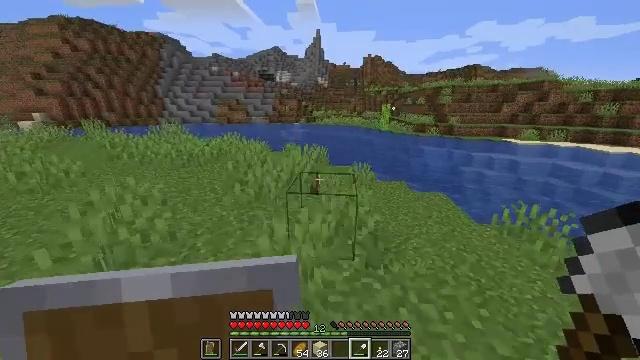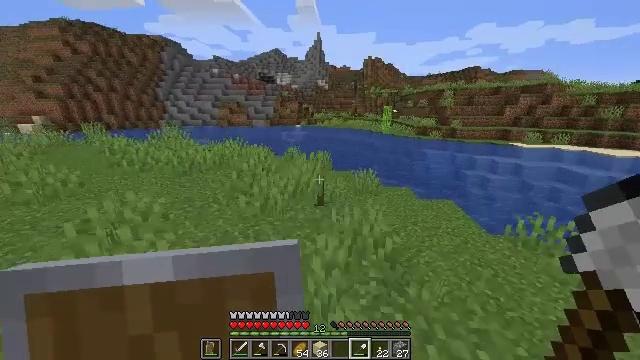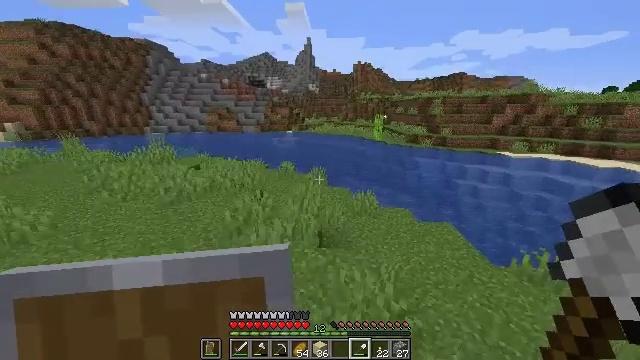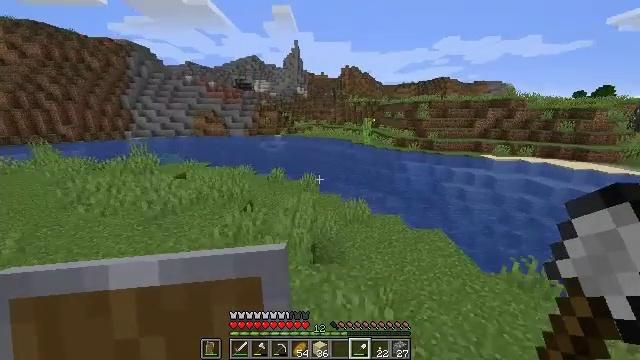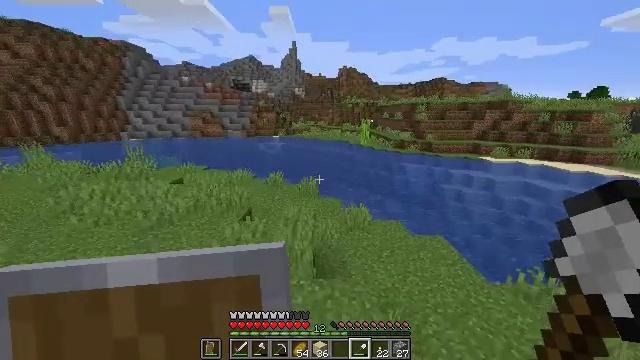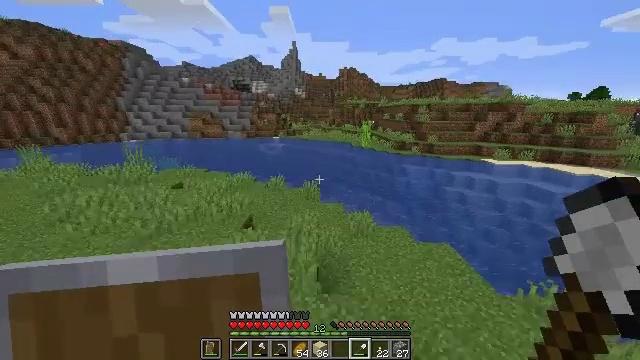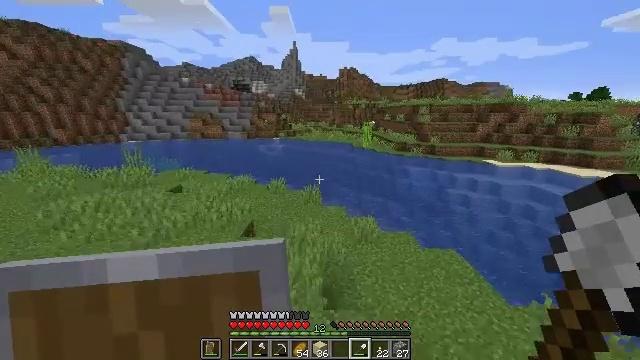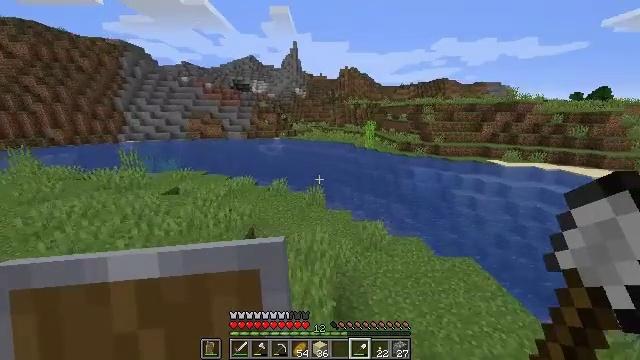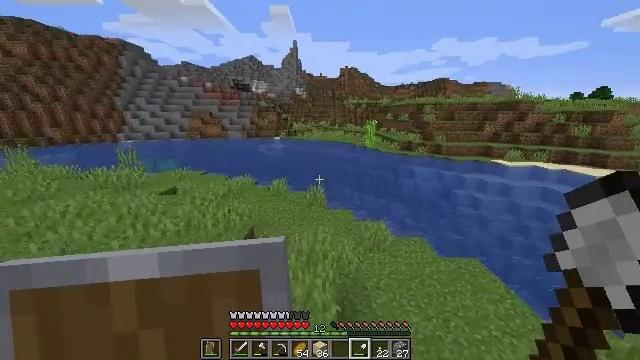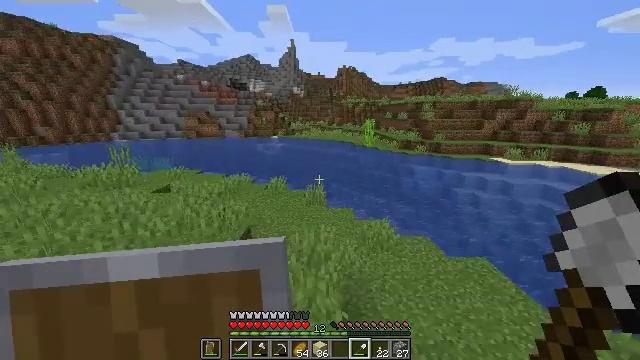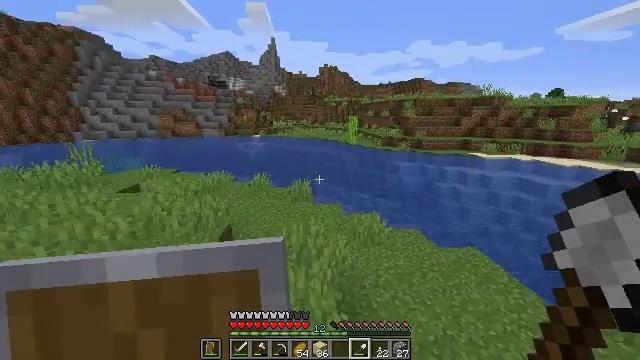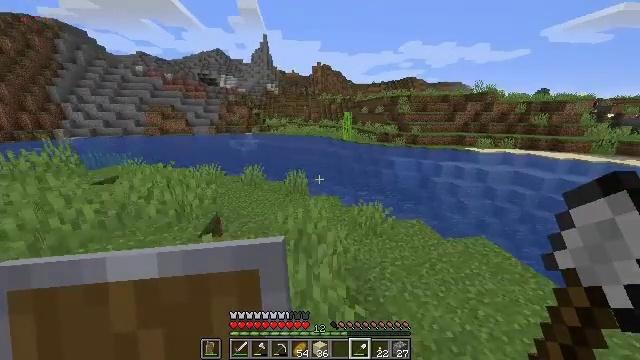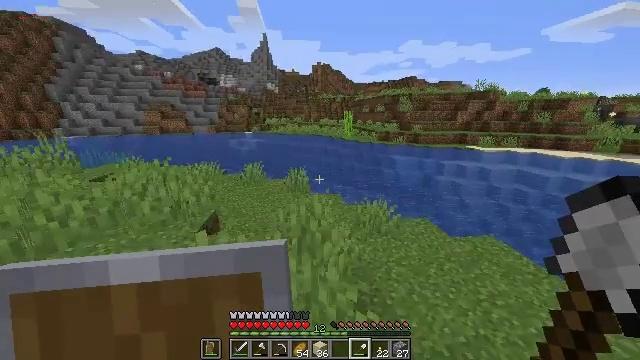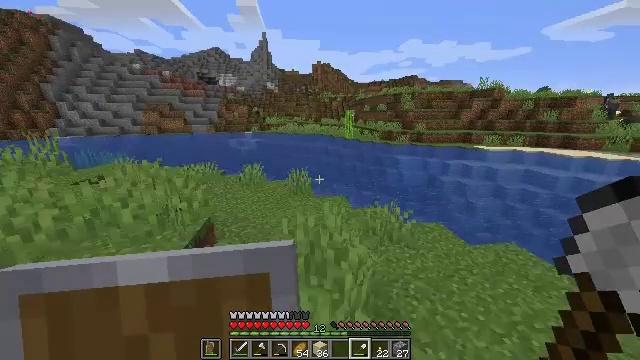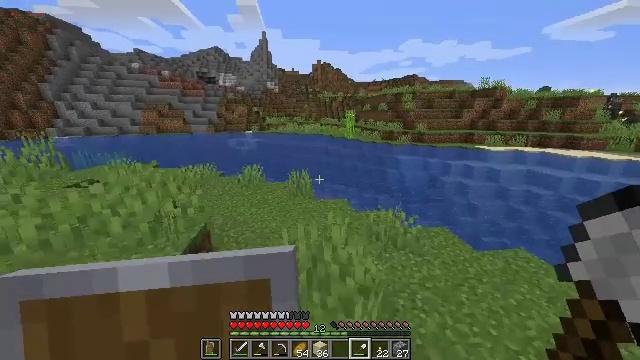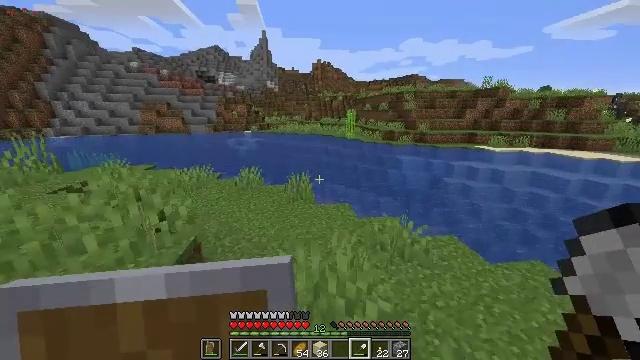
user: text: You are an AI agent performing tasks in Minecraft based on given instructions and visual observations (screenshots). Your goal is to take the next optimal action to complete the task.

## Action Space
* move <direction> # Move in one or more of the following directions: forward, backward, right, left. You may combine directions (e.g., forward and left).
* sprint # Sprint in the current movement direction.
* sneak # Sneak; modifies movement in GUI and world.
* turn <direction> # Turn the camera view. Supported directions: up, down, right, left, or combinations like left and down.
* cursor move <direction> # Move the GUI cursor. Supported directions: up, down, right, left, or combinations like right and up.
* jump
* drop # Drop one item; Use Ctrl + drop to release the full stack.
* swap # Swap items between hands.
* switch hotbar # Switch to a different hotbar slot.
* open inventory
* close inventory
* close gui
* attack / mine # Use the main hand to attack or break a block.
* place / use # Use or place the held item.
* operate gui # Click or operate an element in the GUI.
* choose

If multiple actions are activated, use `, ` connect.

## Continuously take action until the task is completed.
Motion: motion action
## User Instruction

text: Cut down the sugar cane stalks.
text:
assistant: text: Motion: move forward and move left, jump
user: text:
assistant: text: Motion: move forward, turn right, jump
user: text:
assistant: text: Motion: move forward, turn right, jump
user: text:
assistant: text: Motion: move forward, jump
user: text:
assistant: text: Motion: move forward, jump
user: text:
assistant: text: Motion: move forward, jump
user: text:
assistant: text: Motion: move forward, jump
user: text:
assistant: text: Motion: move forward, jump
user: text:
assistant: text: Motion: move forward, jump
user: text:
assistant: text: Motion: move forward, turn right
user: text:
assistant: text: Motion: move forward, turn right
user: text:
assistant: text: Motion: move forward
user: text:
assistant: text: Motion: move forward, sprint
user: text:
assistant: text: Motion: move forward, sprint
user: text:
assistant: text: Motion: move forward, sprint
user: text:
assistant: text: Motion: move forward, sprint
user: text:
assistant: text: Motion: move forward and move left
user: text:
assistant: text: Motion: move forward and move left
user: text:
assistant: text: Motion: move forward and move left
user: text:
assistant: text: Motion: move forward and move left
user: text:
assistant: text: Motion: move forward
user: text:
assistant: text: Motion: move forward
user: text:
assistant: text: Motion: move forward
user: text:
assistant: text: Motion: move forward
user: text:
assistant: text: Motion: move forward, sprint
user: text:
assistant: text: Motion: move forward, sprint
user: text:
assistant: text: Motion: move forward, sprint
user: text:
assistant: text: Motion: move forward, sprint
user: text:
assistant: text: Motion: move forward, turn right
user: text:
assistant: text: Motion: move forward, turn right